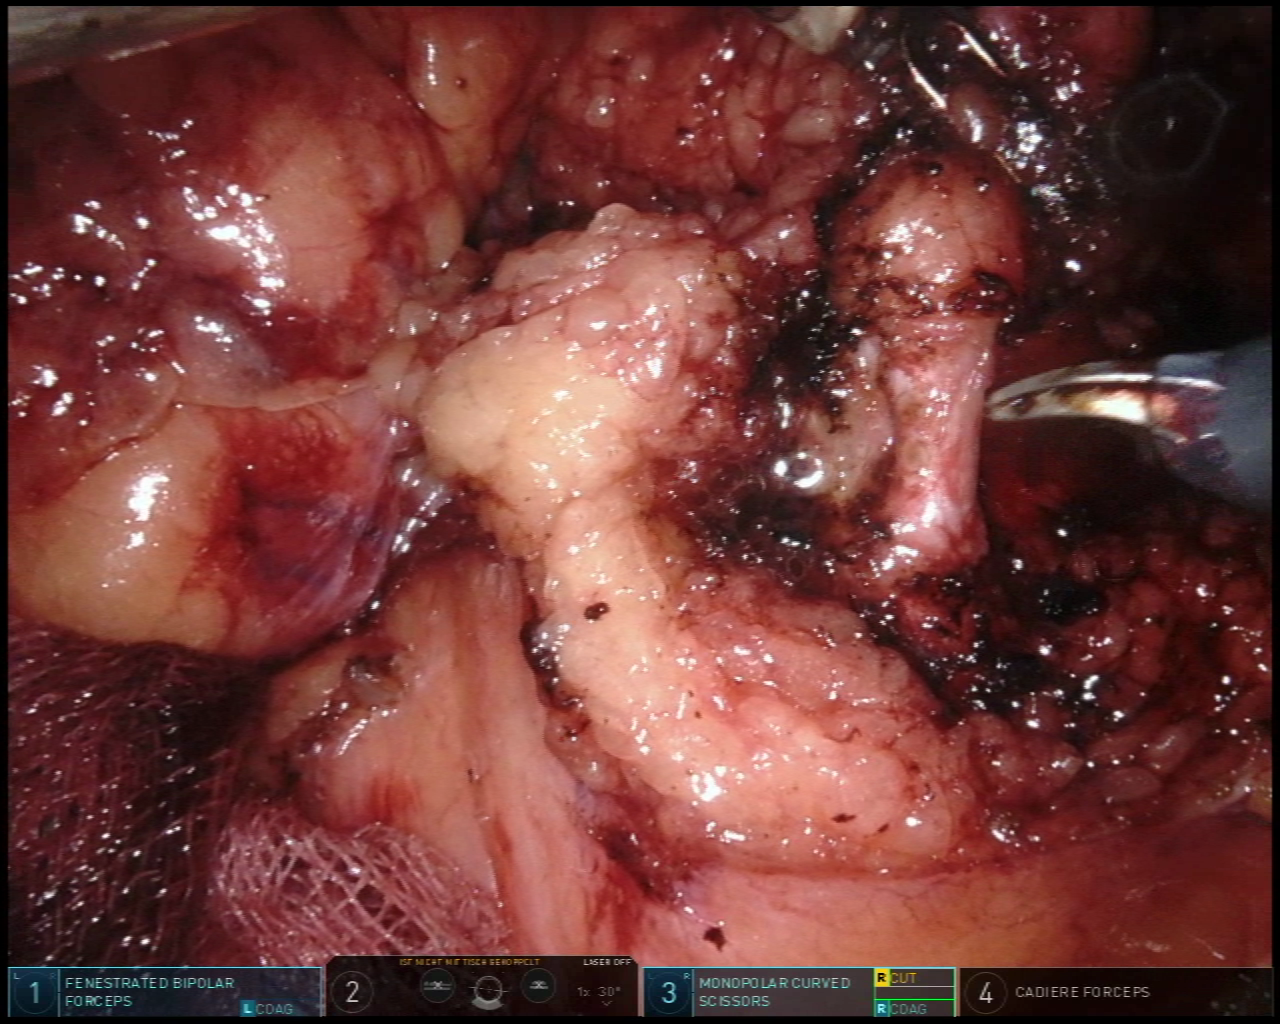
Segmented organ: inferior_mesenteric_artery
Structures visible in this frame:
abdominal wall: no
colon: no
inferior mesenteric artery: yes
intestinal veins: no
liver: no
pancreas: no
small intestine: no
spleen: no
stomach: no
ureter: no
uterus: no
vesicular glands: no